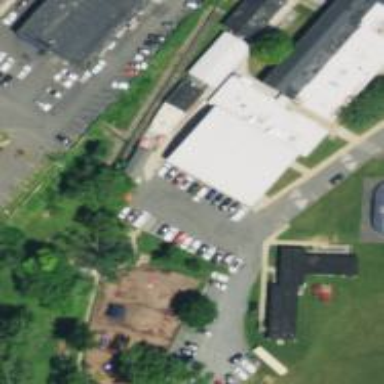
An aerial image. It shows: Community center building.